Question: When I on method it will jump to declaration of that method.
I tried combination but nothing happen (not working).
When I click 'Navigation > Back' it worked.

<URL>
> Back
[Ctrl]+[Alt]+[Left]
Undo last navigation operation.
On a OS X computer, you can also use the three-finger right-to-left swipe gesture.
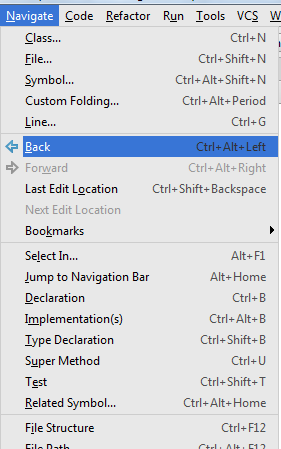
Answer: On windows + + will rotate display (if video card supports it). You have to change this shortcut to something else (mine is + + ).
'Settings' / 'Appearence & Behavior' / 'Keymap' / 'Main menu' / 'Navigate' / 'Left'